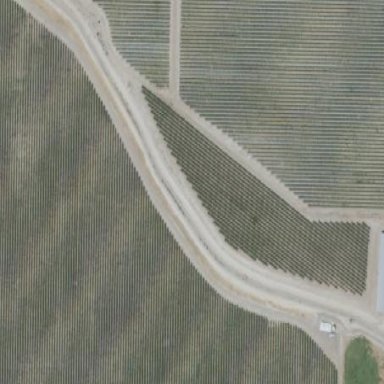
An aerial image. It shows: Beautiful vineyard in the countryside.